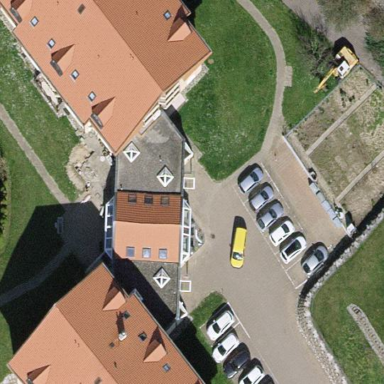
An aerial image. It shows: Building.